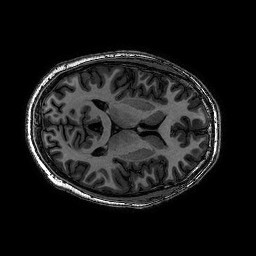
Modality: T1w
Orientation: axial
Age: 25
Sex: male
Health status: healthy